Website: bh-photo
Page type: address-validator
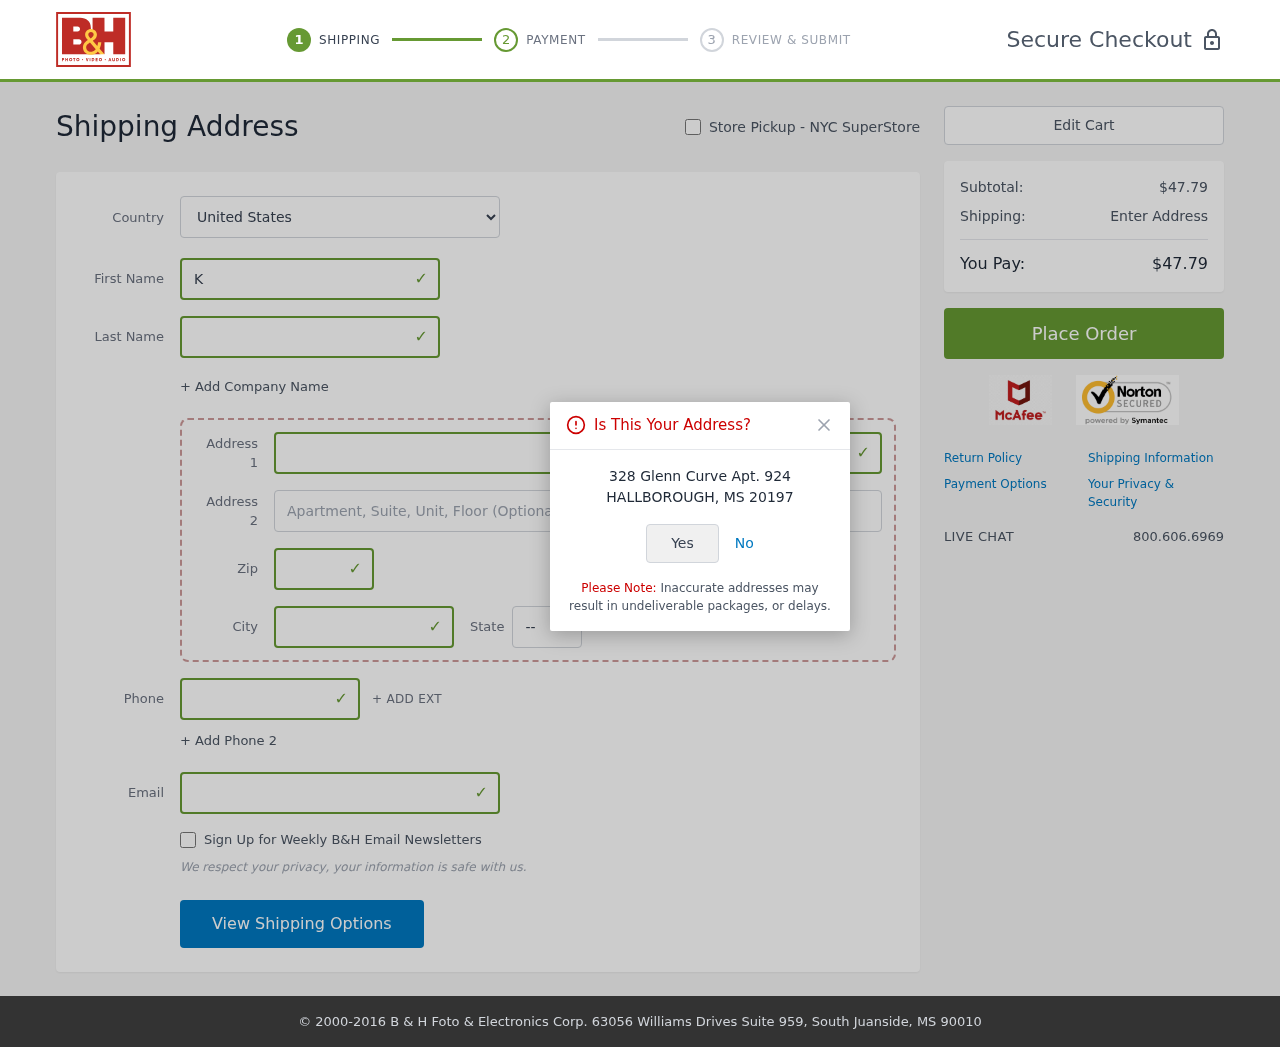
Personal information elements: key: PII_CITY
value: Hallborough
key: PII_COUNTRY
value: United States
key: PII_EMAIL
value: kevin_evans@gmail.com
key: PII_FIRSTNAME
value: Kevin
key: PII_LASTNAME
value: Evans
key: PII_PHONE
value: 7723115722
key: PII_POSTCODE
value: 20197
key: PII_STATE_ABBR
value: MS
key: PII_STREET
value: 328 Glenn Curve Apt. 924
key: PII_CITY_CONFIRM
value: HALLBOROUGH
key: PII_POSTCODE_FULL
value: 20197
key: PII_POSTCODE_NUMERIC
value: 20197
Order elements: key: ORDER_SUBTOTAL
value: $47.79
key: ORDER_TOTAL
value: $47.79